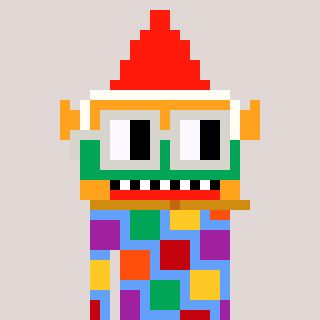
a pixel art character with square light gray glasses, a gnome-shaped head and a blue-colored body on a warm background